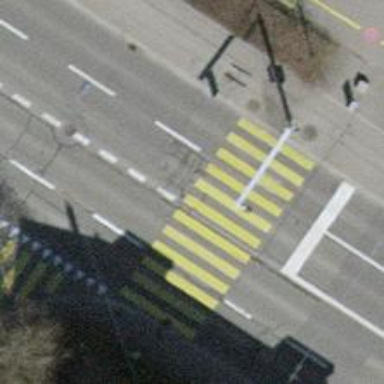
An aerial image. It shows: Paved footway with zebra crossing.